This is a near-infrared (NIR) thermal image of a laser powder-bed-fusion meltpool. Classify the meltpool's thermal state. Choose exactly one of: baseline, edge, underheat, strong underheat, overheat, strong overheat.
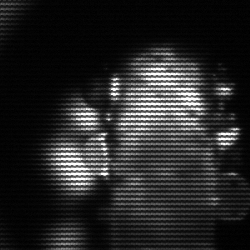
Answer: strong underheat